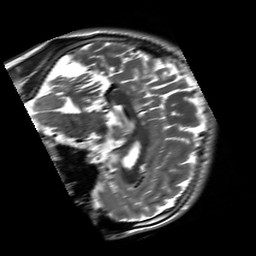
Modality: T2w
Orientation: sagittal
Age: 29
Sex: male
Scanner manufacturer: siemens
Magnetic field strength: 3 T
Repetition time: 8.53 s
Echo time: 0.091 s